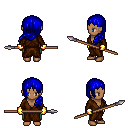
a pixel art fantasy rpg character, female body template, human, dark skin, brown robe, teal pants, blue left-swept hairstyle, gold gloves, spear, four views (front, back, left, right), 2x2 character sprite sheet, small pixel art, hard edges, no anti-aliasing